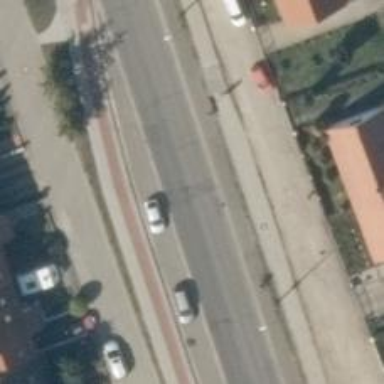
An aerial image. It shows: Tertiary road with asphalt surface. The road has sidewalks on both sides and cycle track.